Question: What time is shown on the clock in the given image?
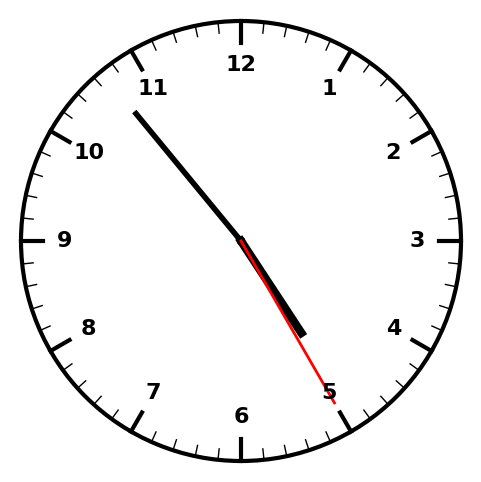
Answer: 04:53:25